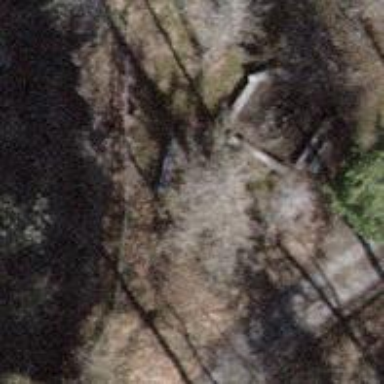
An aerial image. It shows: Brown bench.